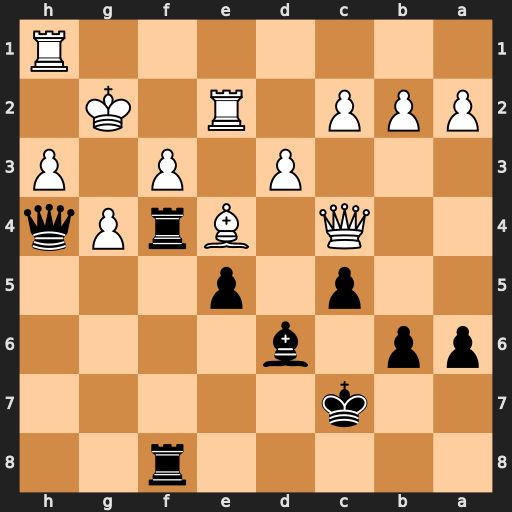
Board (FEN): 5r2/2k5/pp1b4/2p1p3/2Q1BrPq/3P1P1P/PPP1R1K1/7R
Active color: b
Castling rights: -
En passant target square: -
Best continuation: Rxf3 Bxf3 e4 Qxe4 Qg3+ Kf1 Rxf3+ Qxf3 Qxf3+